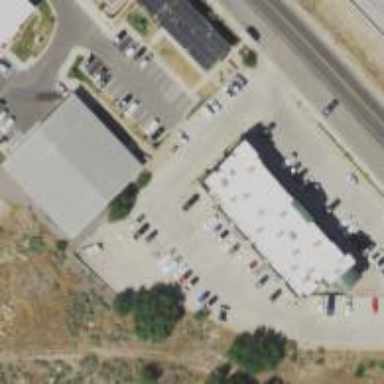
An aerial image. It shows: Commercial building.